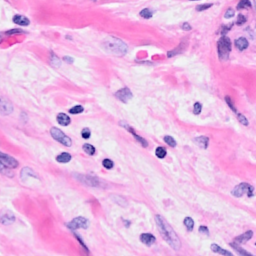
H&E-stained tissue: Breast